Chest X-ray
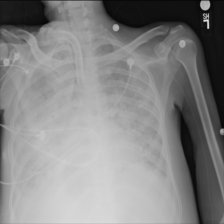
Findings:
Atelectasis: negative
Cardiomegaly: negative
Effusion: negative
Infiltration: negative
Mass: negative
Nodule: negative
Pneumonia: negative
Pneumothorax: negative
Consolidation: negative
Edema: negative
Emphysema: negative
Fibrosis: negative
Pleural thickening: negative
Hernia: negative